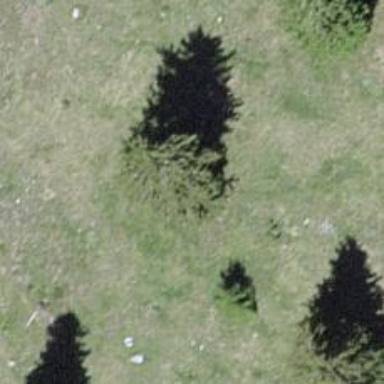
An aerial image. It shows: Needle-leaved tree in its natural environment.